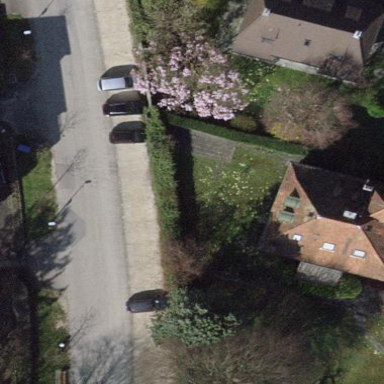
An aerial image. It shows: Parking available on the street side.